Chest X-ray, PA view. Patient: 45 years old, sex M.
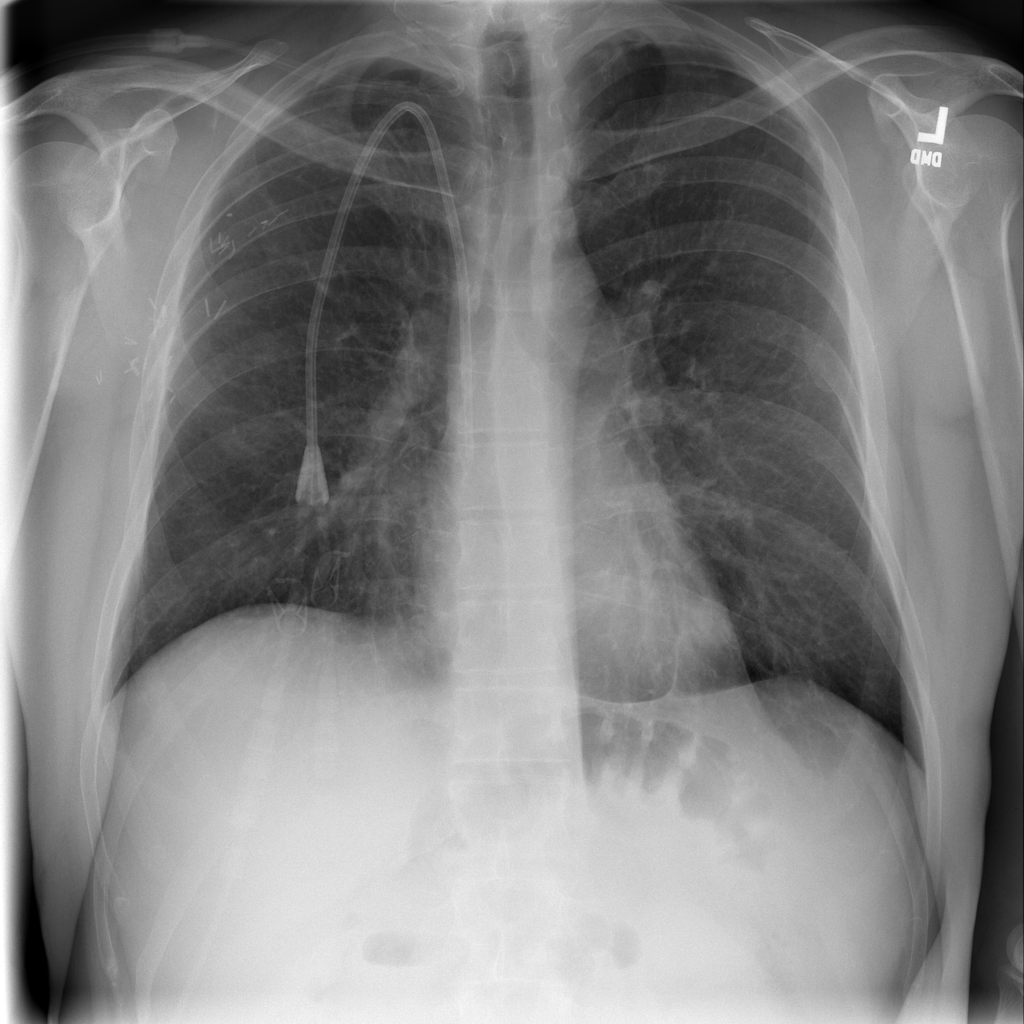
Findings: No Finding